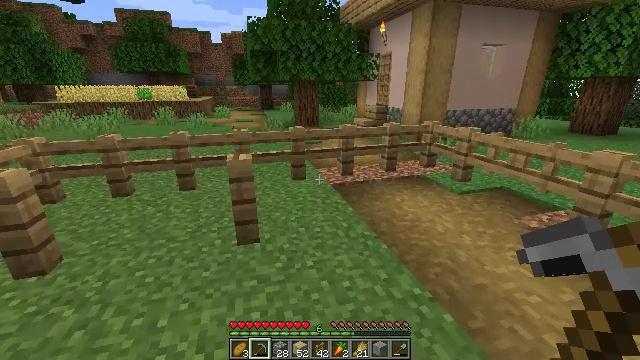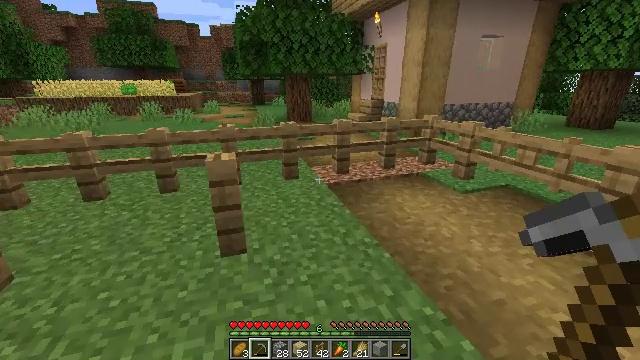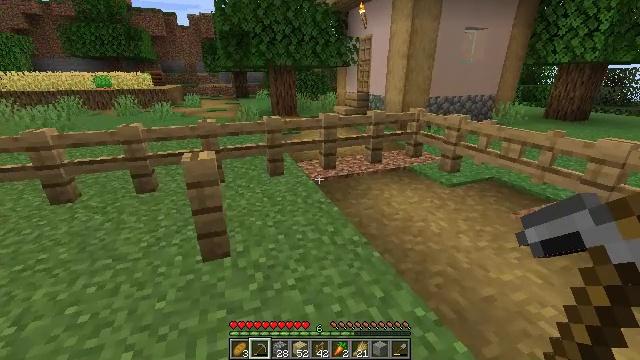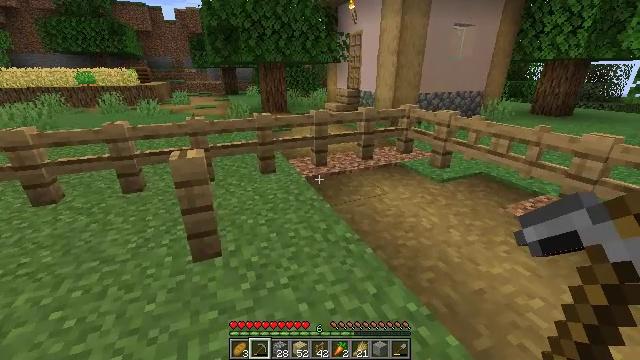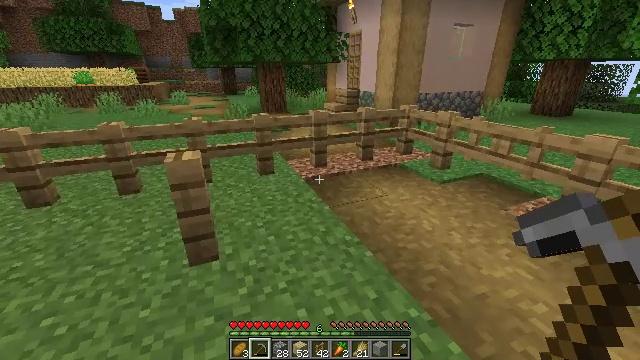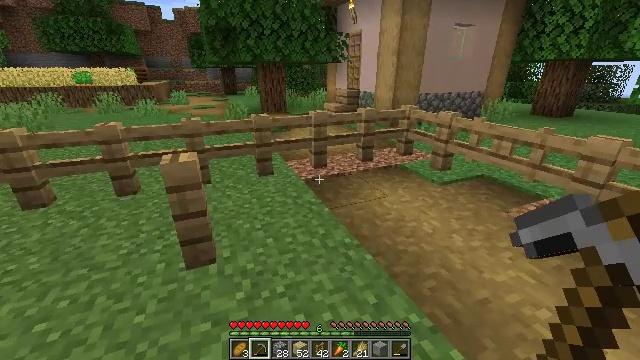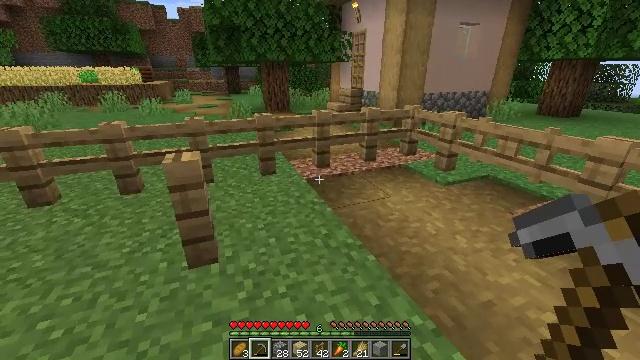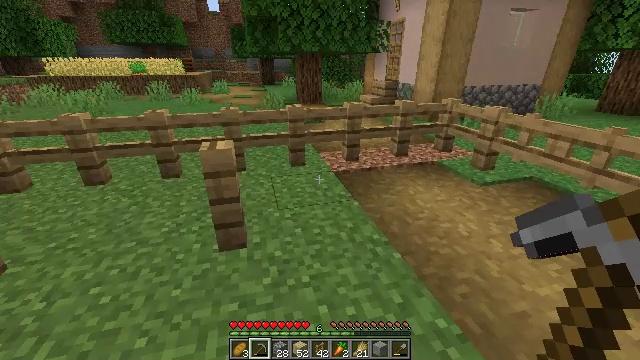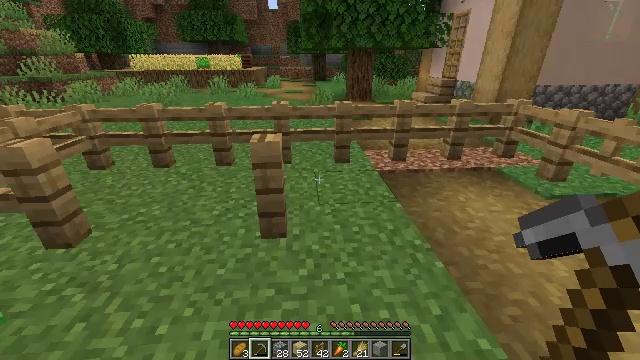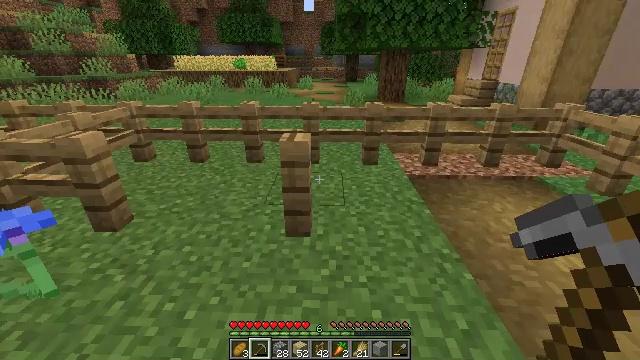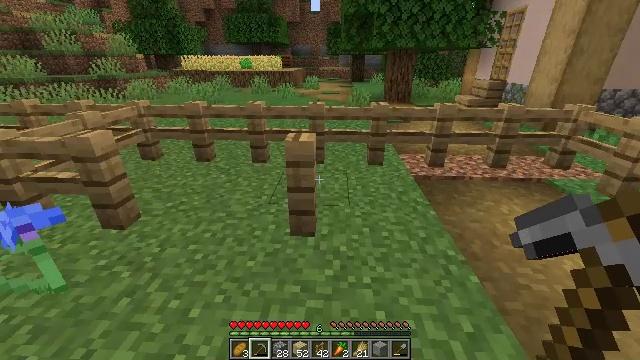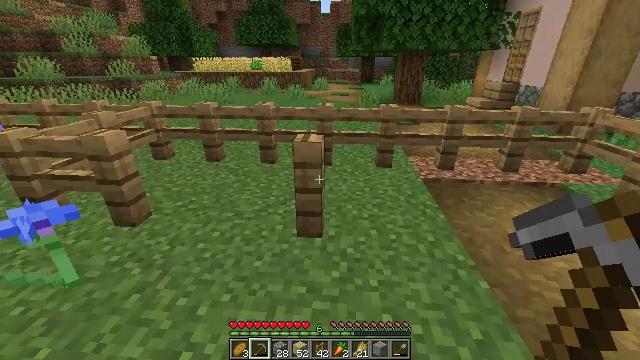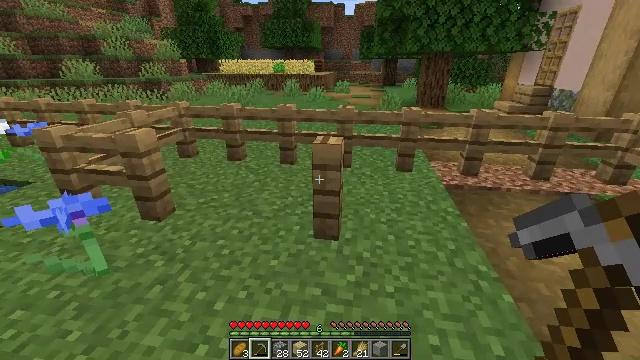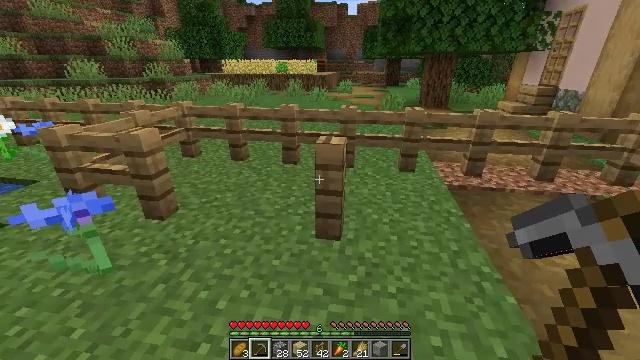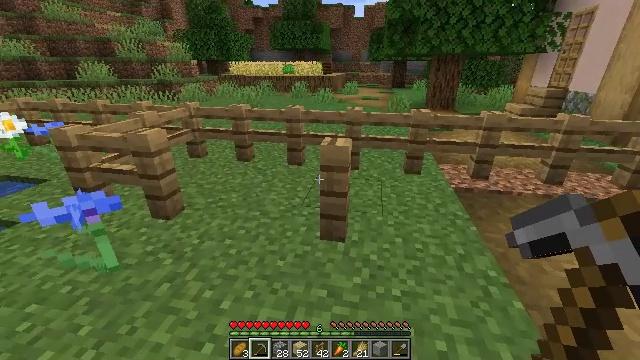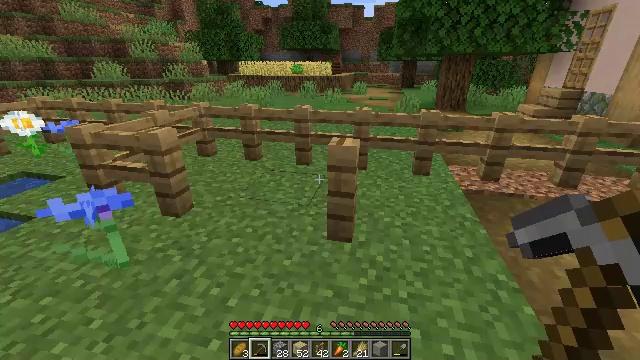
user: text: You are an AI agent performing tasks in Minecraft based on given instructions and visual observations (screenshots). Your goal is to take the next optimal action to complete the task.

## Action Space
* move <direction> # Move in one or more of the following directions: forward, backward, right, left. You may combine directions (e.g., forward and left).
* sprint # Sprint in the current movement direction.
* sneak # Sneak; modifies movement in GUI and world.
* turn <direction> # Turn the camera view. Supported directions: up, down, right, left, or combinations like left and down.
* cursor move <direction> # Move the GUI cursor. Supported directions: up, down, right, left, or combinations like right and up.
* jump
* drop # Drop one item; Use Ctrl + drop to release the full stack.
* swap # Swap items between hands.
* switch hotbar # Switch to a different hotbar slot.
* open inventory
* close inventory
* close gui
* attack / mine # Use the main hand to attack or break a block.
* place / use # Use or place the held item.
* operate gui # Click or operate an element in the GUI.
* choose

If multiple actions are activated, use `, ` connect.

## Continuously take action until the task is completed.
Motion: motion action
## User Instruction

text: Mine the oak fence from the structure.
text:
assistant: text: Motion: move forward, turn right and down
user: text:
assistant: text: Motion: turn right and down
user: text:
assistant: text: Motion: turn right
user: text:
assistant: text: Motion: no_op
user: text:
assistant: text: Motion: no_op
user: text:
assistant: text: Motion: no_op
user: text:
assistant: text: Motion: turn left and down
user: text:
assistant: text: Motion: turn left
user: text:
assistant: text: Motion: turn left
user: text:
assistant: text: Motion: turn left
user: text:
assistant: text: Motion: turn left
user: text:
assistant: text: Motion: turn left
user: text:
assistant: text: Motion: no_op
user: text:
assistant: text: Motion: turn left
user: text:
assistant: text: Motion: turn left
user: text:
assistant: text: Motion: move forward, turn left and up
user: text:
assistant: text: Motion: move forward, turn left and up
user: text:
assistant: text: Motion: move forward, turn left
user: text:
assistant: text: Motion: move forward, turn left
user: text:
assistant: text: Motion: move forward, turn left
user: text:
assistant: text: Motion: move forward, turn left
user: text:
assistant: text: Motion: move forward, turn left
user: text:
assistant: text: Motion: move forward
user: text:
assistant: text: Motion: no_op
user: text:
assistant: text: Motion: no_op
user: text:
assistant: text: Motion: no_op
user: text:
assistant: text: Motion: no_op
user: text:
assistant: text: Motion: no_op
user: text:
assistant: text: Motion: turn down
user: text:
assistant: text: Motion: turn left and down